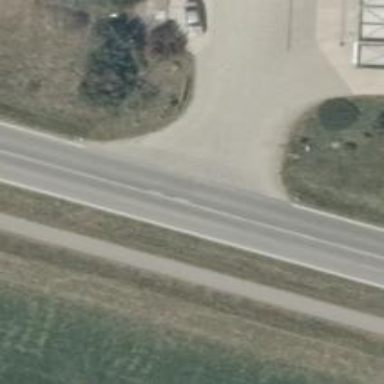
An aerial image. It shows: Asphalt road classified as primary highway.